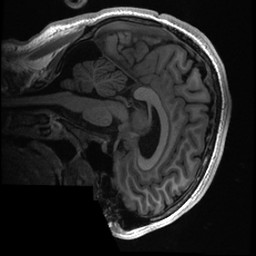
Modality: T1w
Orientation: sagittal
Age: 21